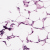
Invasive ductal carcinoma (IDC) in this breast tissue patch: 0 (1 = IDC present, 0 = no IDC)